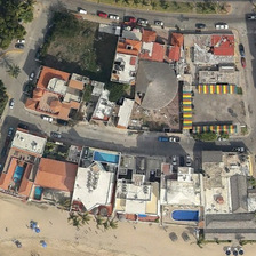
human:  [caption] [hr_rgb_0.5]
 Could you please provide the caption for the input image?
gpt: There are two blocks of buildings near the beach, one of which has four swimming pools.

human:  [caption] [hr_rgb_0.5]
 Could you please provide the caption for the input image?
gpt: The car is parked in this resort decorated with some Iasi trees.

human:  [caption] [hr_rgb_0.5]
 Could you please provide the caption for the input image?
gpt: There are two blocks of buildings with four swimming pools near the beach.

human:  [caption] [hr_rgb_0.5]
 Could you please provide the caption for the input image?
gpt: close to the beach are two blocks of buildings with four swimming pools .

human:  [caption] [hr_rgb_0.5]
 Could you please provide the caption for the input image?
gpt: The car is parked in the resort decorated with palm trees.